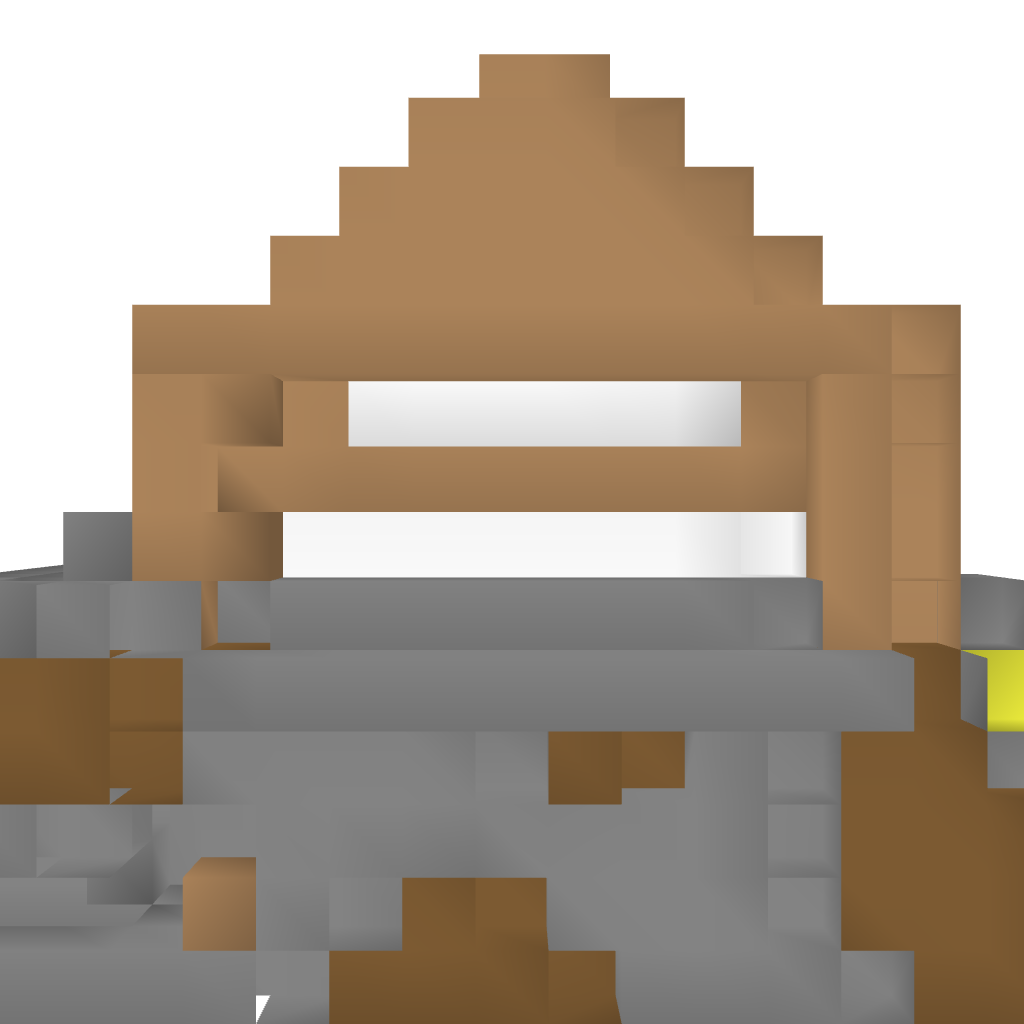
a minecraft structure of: Lovely small house 50% earth below house